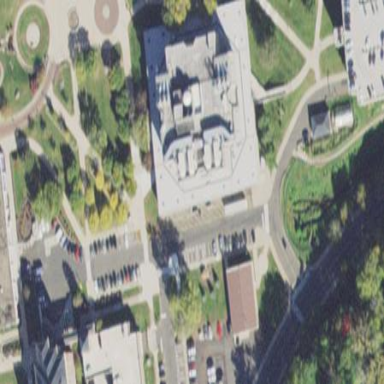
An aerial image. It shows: University building.